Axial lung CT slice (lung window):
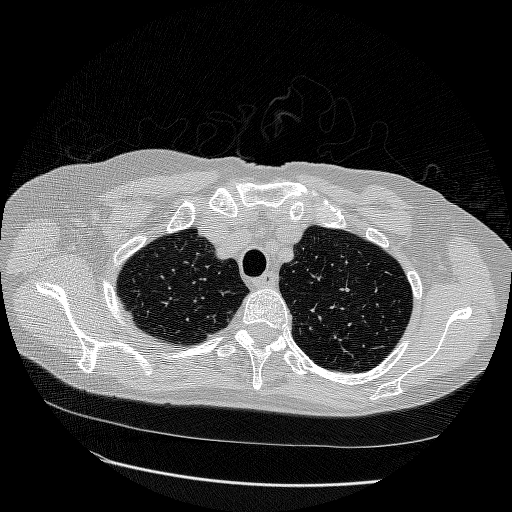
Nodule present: no